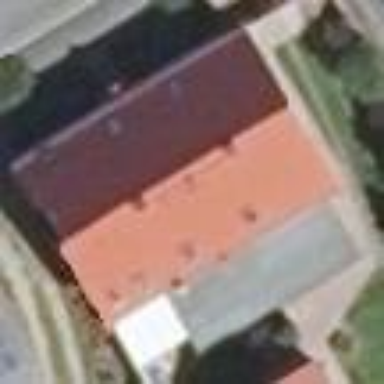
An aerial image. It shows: Gabled roofed house.